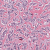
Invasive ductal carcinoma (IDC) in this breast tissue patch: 1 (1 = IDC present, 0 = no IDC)